Question: I'm plotting a Wigner distribution of some data, and at extreme parts of the distribution the value tends to be near 0. It also tends to oscillate a lot, making my test plot look like this:

The waves in the blue "sea" have an amplitude around 1E-18, but because they oscillate around 0 they cross a line in the colorbar.
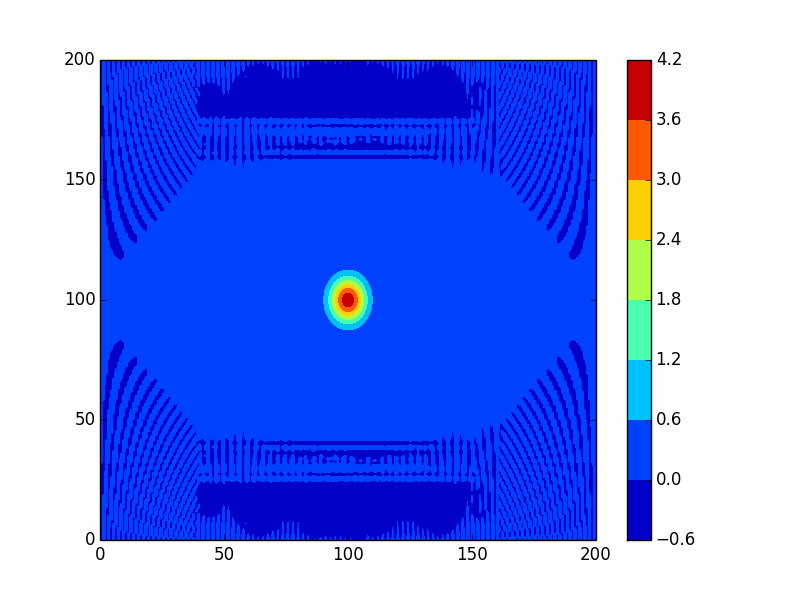
Answer: I think you want something like this:
'''
class set_cbar_zero(Normalize):
"""
set_cbar_zero(midpoint = float) default: midpoint = 0.
Normalizes and sets the center of any colormap to the desired valua which
is set using midpoint.
"""
def __init__(self, vmin = None, vmax = None, midpoint = 0., clip = False):
self.midpoint = midpoint
Normalize.__init__(self, vmin, vmax, clip)
def __call__(self, value, clip = None):
x, y = [self.vmin, self.midpoint, self.vmax], [0, 0.5, 1]
return numpy.ma.masked_array(numpy.interp(value, x, y))
'''
You can then normalize the colorbar which should solve your problem, if I understood it correctly
'''
import numpy
import matplotlib.pylab as plt
data = numpy.random.random((30, 95))
plt.figure()
plt.imshow(data, cmap = "hot", norm = set_cbar_zero())
plt.show()
'''